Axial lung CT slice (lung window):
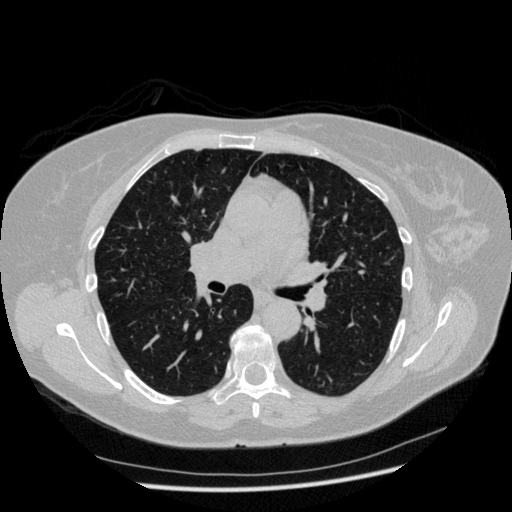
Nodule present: no